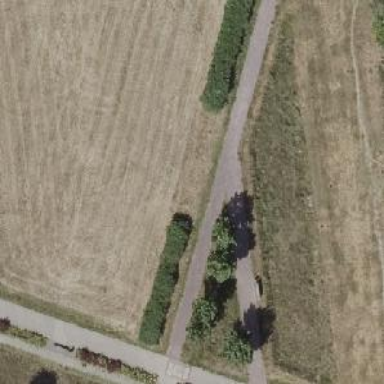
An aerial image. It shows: Path.